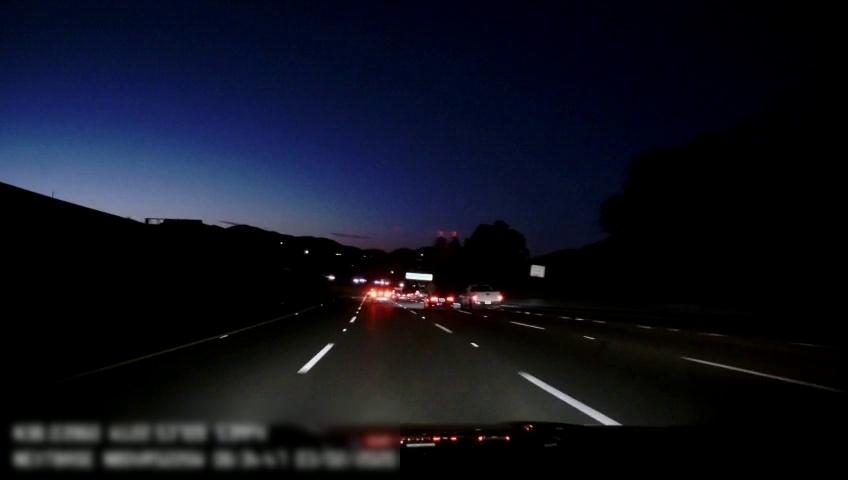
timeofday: Night
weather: Other
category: Drivable Space
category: Vehicles | SUV
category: Vehicles | Car
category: Vehicles | SUV
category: Vehicles | Truck
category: Lanes | Alternate Lane
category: Lanes | Current Lane
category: Lanes | Current Lane
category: Lanes | Alternate Lane
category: Lanes | Alternate Lane
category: Lanes | Alternate Lane
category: Traffic | Signs